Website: slack
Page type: payment
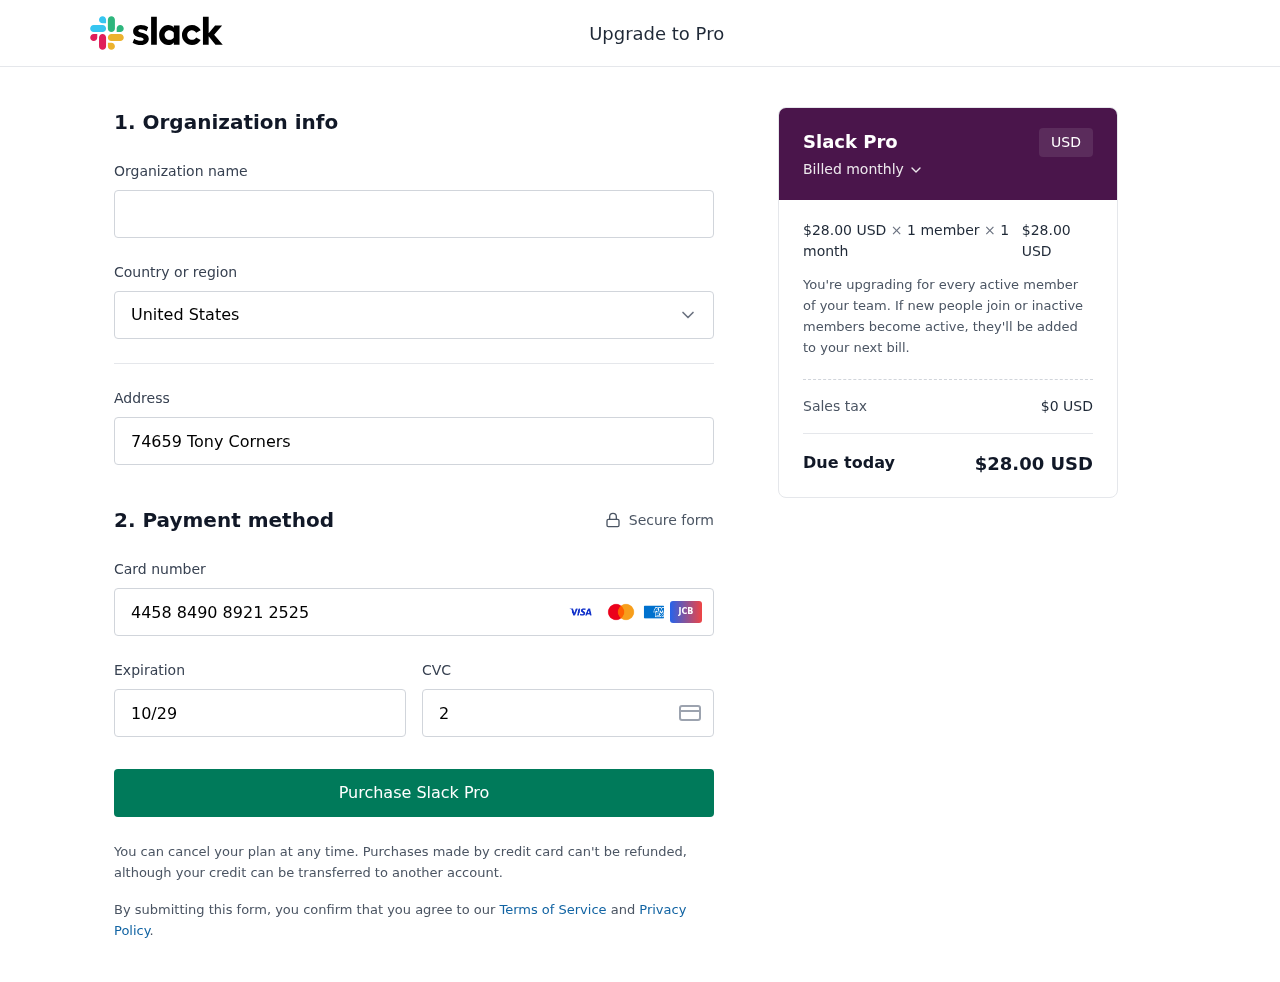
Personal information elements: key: PII_CARD_CVV
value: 212
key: PII_CARD_EXPIRY
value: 10/29
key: PII_CARD_NUMBER
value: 4458 8490 8921 2525
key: PII_COUNTRY
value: United States
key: PII_STREET
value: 74659 Tony Corners
Product elements: key: PRODUCT1_PRICE
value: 28
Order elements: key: ORDER_SUBTOTAL
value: $28.00 USD
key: ORDER_TAX
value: $0 USD
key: ORDER_TOTAL
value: $28.00 USD